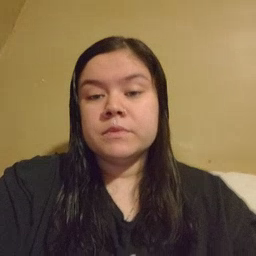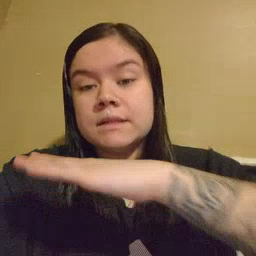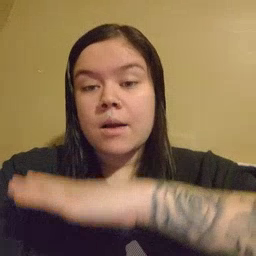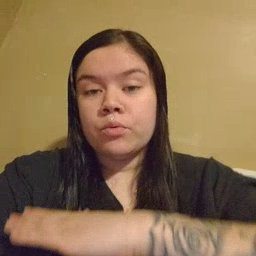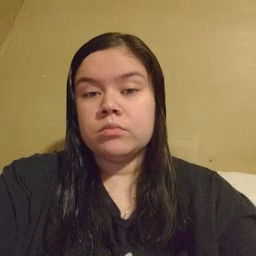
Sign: table